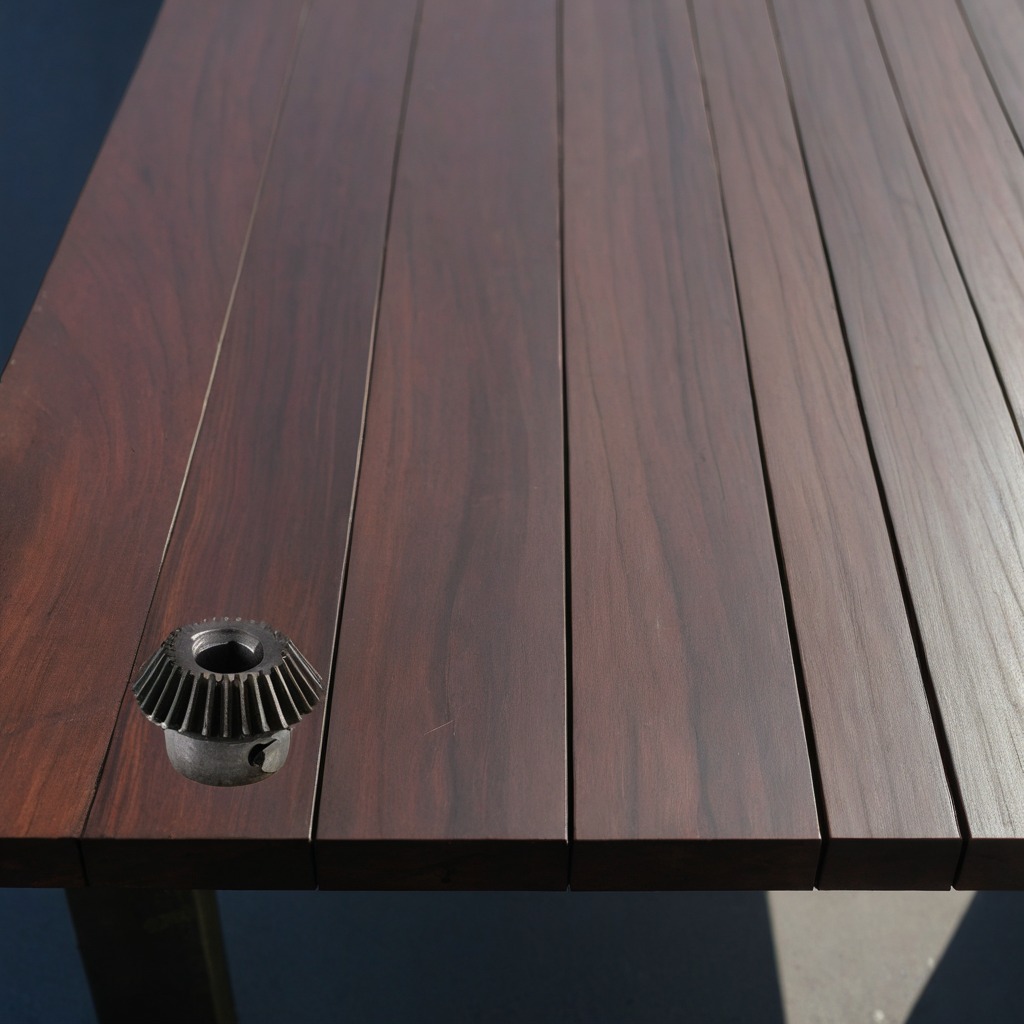
A steel gear with teeth is lying on the workbench.